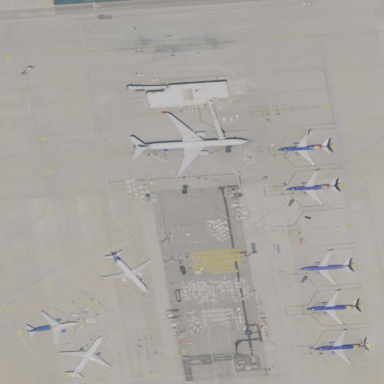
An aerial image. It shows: Apron at the airport.